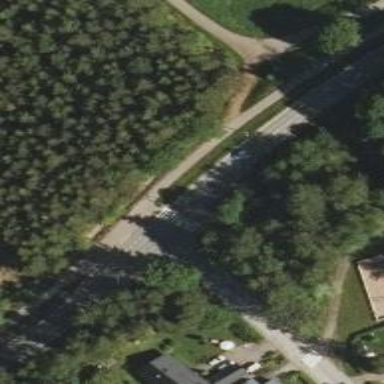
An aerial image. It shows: Asphalt footway.